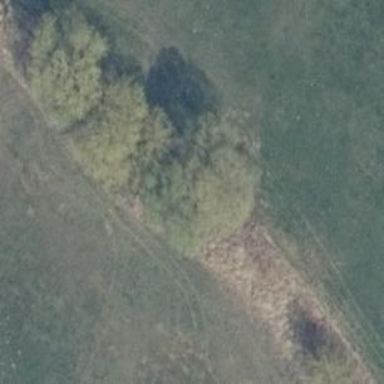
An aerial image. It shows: Beautiful tree in nature.